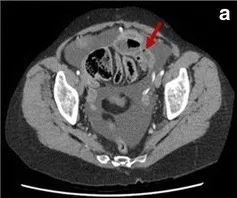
CT abdomen showing closed-loop small bowel obstruction, with multiple transition points (arrows.
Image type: radiology (ct)